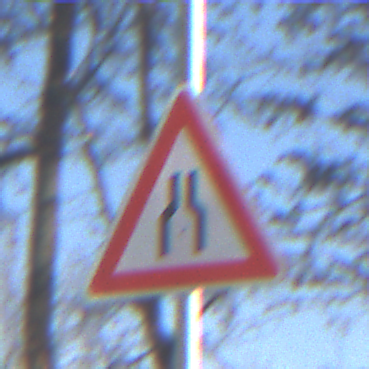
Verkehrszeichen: VerengteFahrbahn
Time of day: MorningAfternoon
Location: Outdoor (Special)
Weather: Clear
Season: Winter
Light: Natural